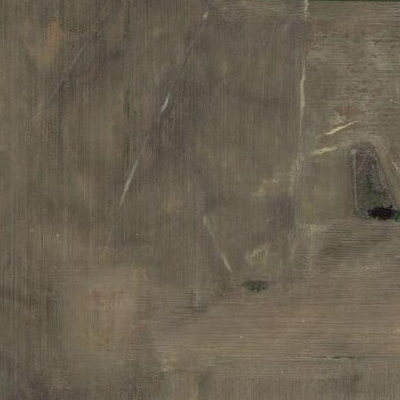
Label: bField